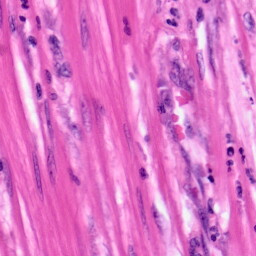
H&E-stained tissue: Pancreatic